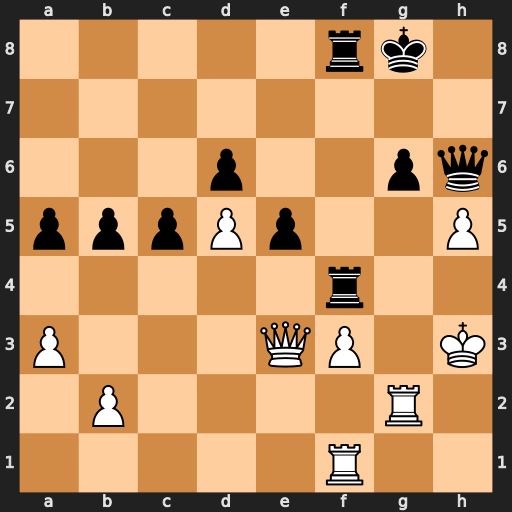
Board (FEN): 5rk1/8/3p2pq/pppPp2P/5r2/P3QP1K/1P4R1/5R2
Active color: w
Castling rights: -
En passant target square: -
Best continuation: Rxg6+ Qxg6 hxg6